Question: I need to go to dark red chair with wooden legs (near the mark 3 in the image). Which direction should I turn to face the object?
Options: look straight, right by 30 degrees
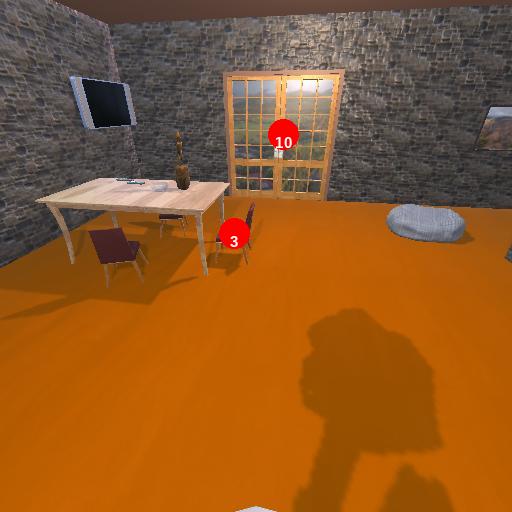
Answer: look straight